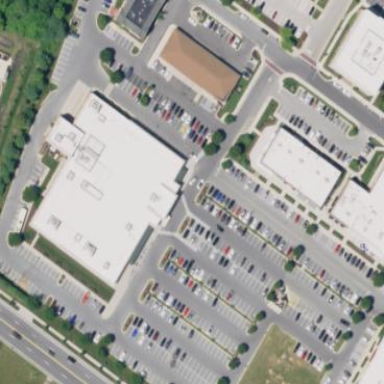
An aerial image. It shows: Parking area with surface.